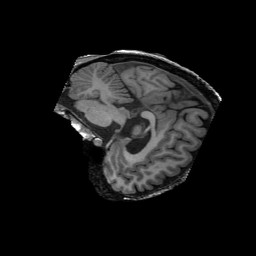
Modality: T1w
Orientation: sagittal
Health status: ill
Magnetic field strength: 3 T